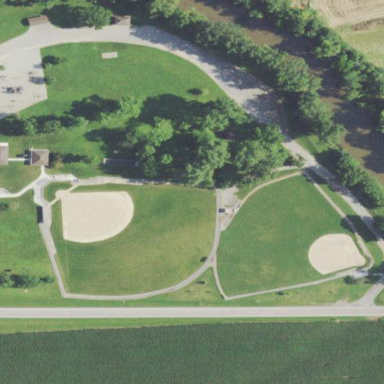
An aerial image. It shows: Baseball/softball pitch for leisure and sports activities.